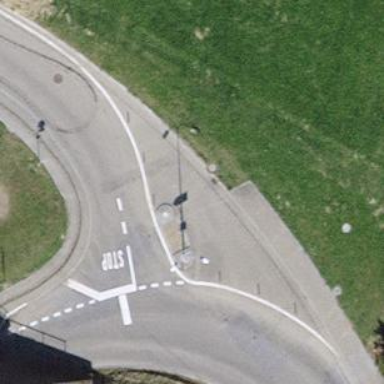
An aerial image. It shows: Traffic calming island.